The trace is the raw vibration amplitude of a rotating bearing as a function of time. Determine the bearing's health state. Answer with exactly one of: normal, inner_race, outer_race, ball.
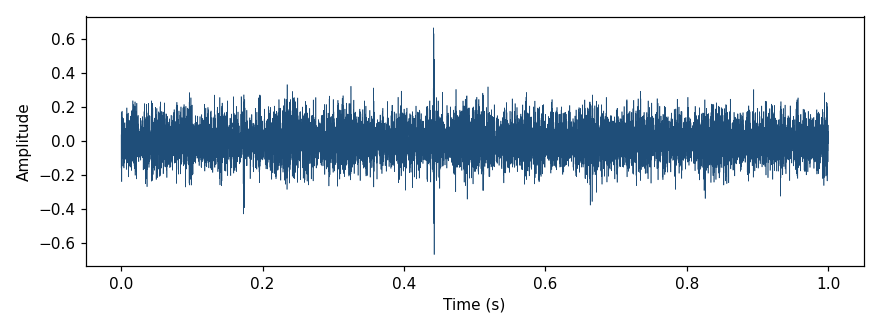
Answer: outer_race